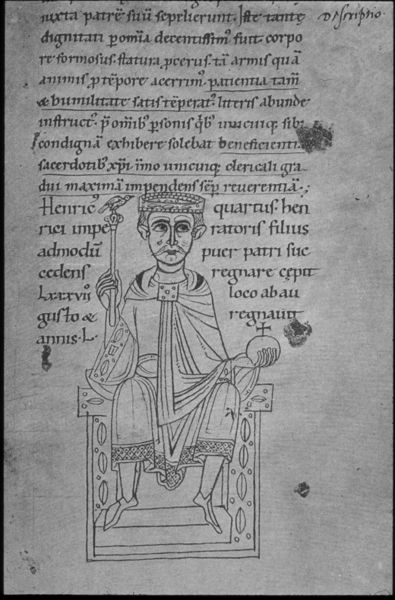
Titel: Kaiserchronik Heinrich V.
Institution: Cambridge, Corpus Christi Collection
Schlagwörter: mann, umhang, vogel, weiß, sitzen, kleid, mund, nase, schmuck, schwarz, stuhl, zeichnung, blick, rock, alt, bart, schnurrbart, augen, kirche, gewand, sitzend, krone, ohren, apfel, füße, schrift, stab, vergilbt, französisch, bischof, kaiser, könig, thron, buch, kreuz, seite, schwarzweiß, text, kugel, buchseite, mittelalter, fleckig, handschrift, zepter, august, latein, lateinisch, augustus, heinrich, buchmalerei, reichsapfel, minuskeln, träne, henrie